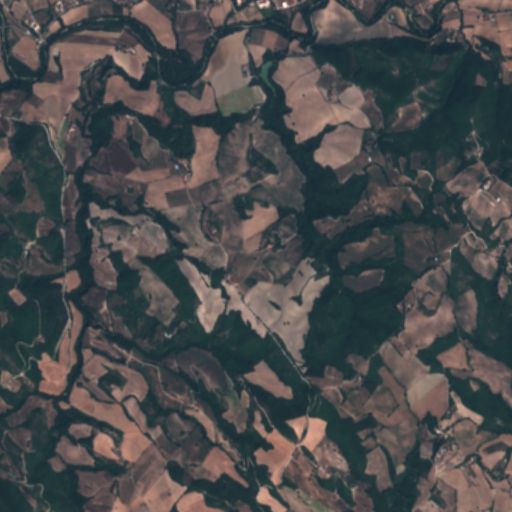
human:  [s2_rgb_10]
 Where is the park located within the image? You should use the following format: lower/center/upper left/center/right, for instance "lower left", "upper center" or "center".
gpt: The park is located in the center of the image.
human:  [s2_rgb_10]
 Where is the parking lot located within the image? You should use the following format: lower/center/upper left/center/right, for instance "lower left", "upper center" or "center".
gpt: The parking lot is located in the center of the image.
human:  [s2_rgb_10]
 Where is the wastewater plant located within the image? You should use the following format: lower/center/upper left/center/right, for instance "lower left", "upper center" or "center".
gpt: The wastewater plant is located in the upper center of the image.
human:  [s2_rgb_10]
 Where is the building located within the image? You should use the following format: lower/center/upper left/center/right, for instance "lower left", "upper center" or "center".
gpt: There is no building in the image.